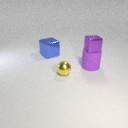
large purple rubber cylinder in front of large blue metal cube